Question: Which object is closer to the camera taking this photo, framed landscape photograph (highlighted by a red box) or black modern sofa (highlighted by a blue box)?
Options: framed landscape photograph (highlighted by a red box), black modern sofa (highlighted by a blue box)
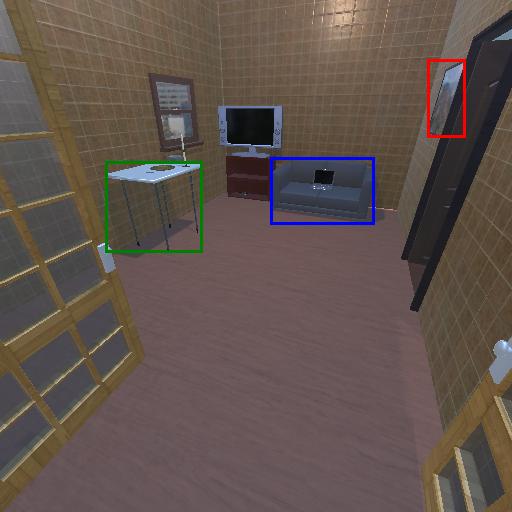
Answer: framed landscape photograph (highlighted by a red box)